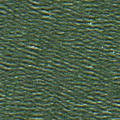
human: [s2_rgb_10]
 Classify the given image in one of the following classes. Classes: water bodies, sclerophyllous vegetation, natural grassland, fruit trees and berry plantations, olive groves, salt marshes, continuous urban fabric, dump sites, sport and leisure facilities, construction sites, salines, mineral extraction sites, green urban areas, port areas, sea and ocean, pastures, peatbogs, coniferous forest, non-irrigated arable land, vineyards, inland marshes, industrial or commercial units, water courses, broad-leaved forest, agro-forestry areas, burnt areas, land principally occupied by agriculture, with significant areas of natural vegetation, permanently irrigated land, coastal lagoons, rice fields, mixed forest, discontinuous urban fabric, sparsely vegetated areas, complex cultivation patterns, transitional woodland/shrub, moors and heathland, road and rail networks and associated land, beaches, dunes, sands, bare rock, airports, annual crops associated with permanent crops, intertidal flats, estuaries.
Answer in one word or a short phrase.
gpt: sea and ocean